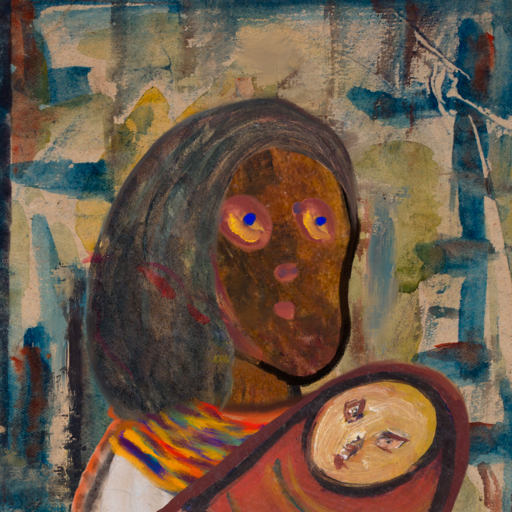
Background: Orphan, Head And Neck Side: Mosgoul, Face Side: Mother_And_Son_Son, Bust: Roy_Bahadur, Hair Side: Gypsy_Mother, Head Accessory: Blank, Second Necklace: An_Impression_2, Necklace: Blank, Baby: After_Raid_Baby